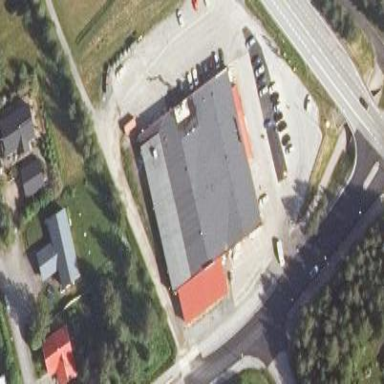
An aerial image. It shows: Retail building that houses general shop.